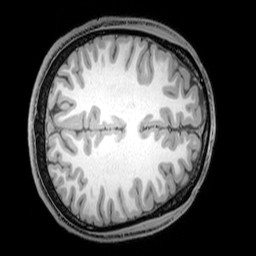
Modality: T1w
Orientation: axial
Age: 21
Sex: male
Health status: healthy
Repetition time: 0.081 s
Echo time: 0.037 s